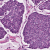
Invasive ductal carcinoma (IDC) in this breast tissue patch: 1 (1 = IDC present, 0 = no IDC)